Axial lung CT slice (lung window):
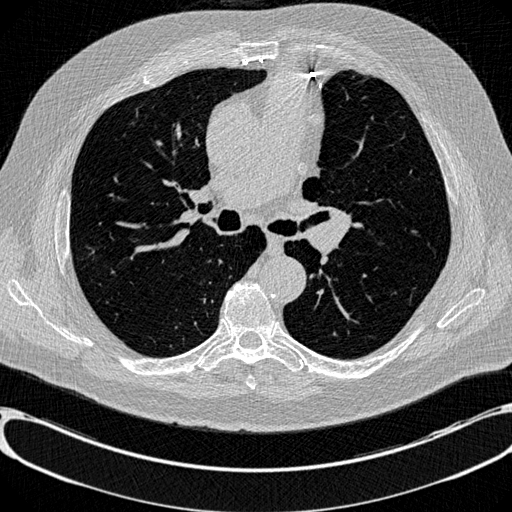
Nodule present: no